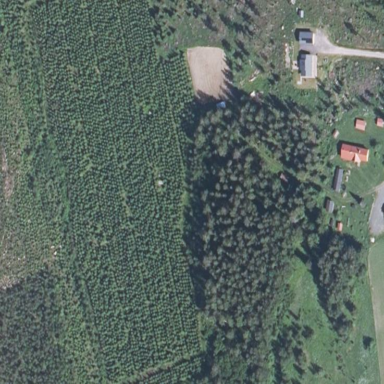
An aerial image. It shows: Orchard.